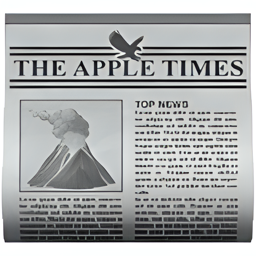
Name: newspaper
Emoji: 📰
Group: Objects
Sub-group: book-paper